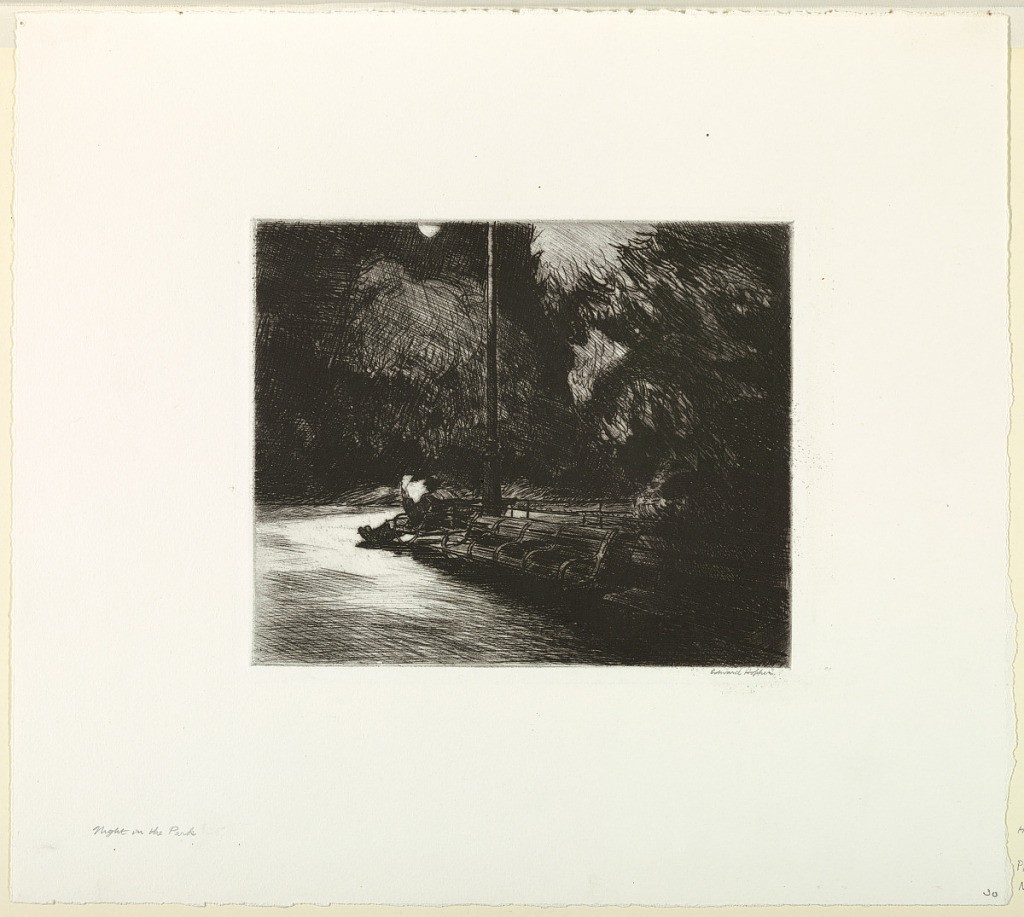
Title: Night in the Park
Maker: Edward Hopper, American, 1882–1967
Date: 1921
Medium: Etching in black ink on paper
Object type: Print
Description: Night scene in a park. Corner of a path beneath a street lamp, with benches lining the far side. A man is seated on one bench, reading a newspaper, his back to the spectator.